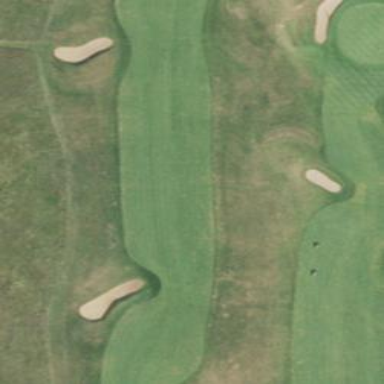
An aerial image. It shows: Golf fairway surrounded by grass.